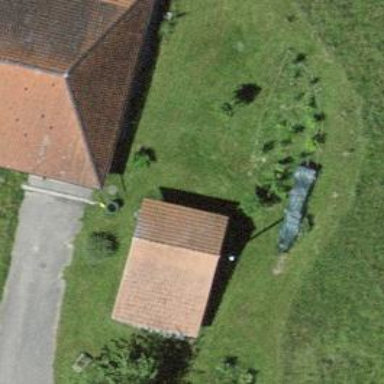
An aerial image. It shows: Garage.